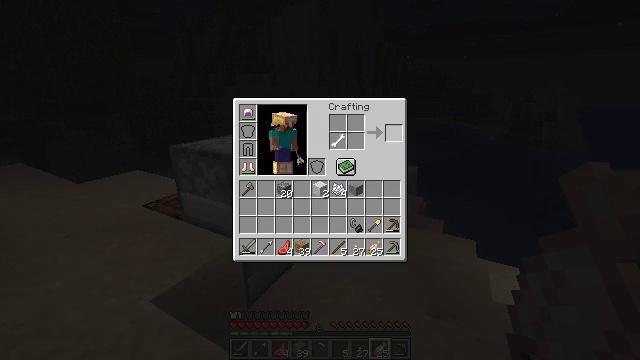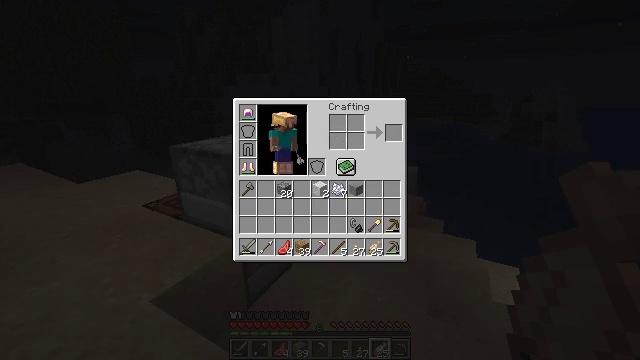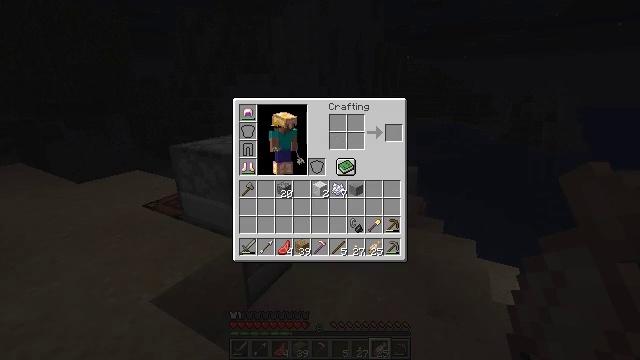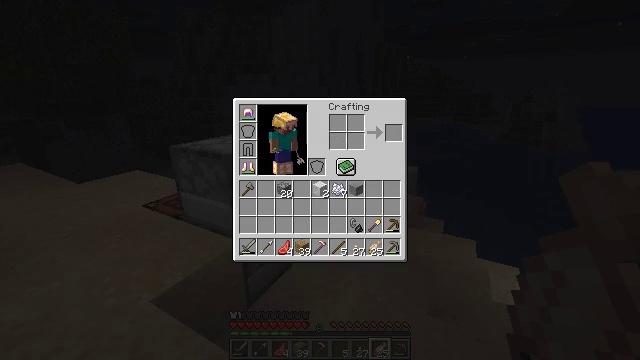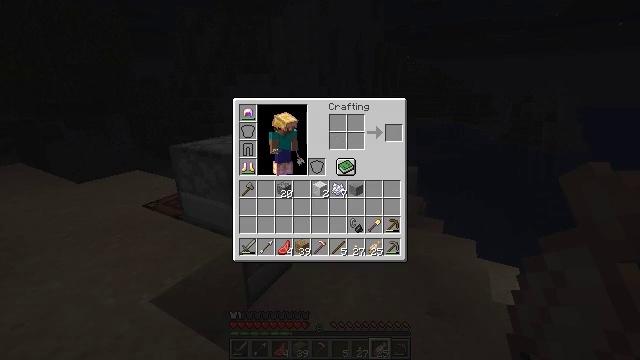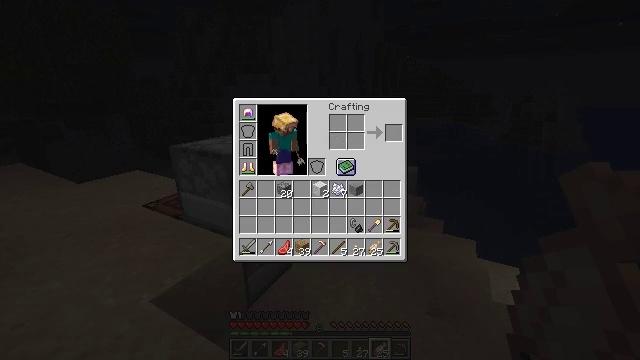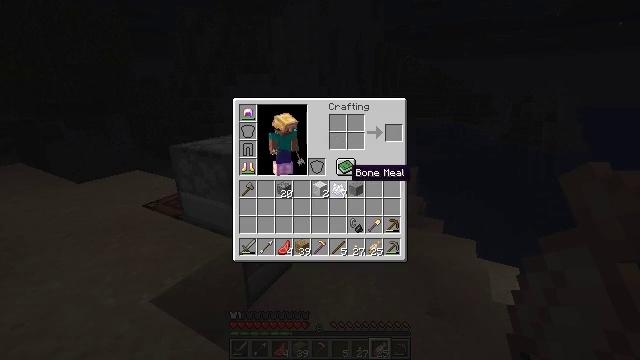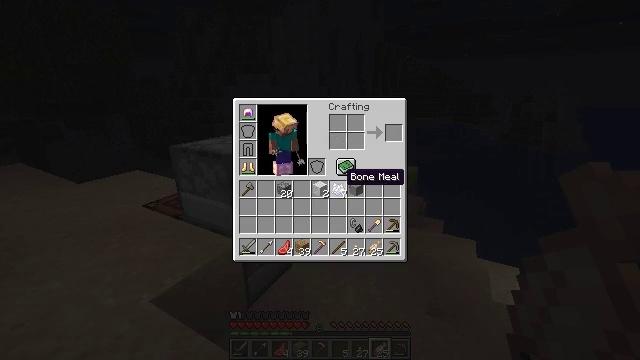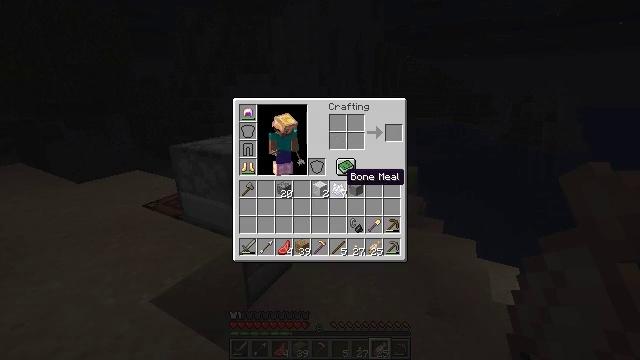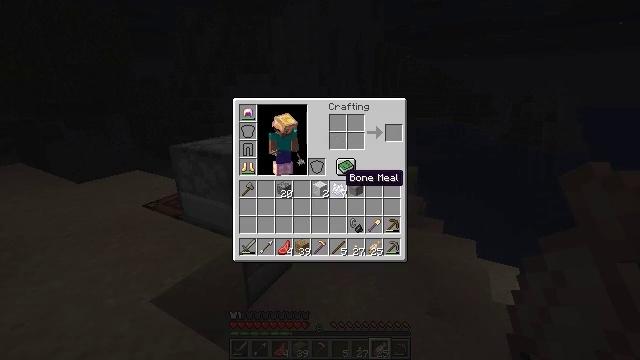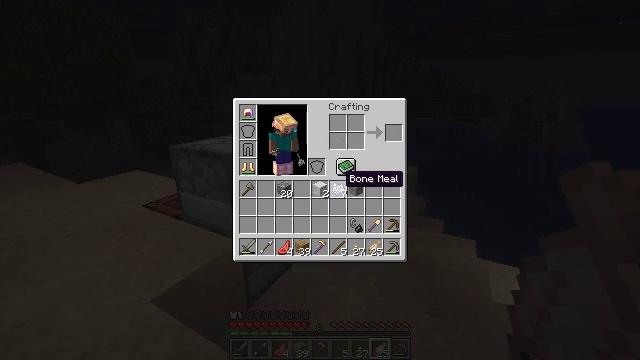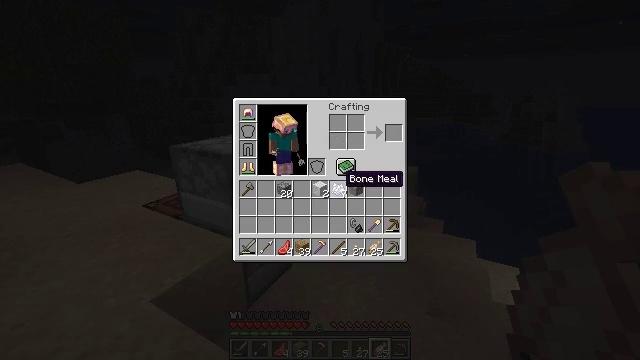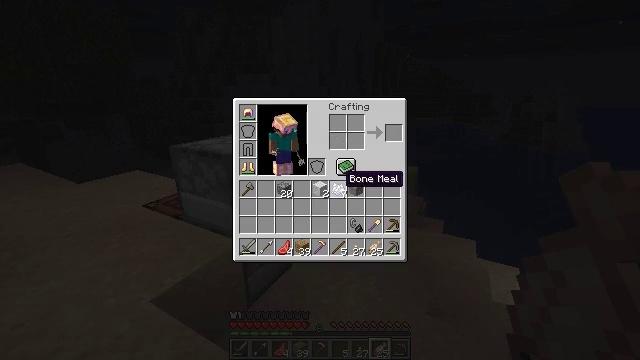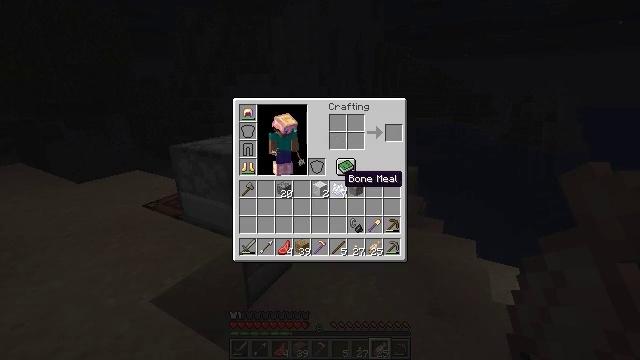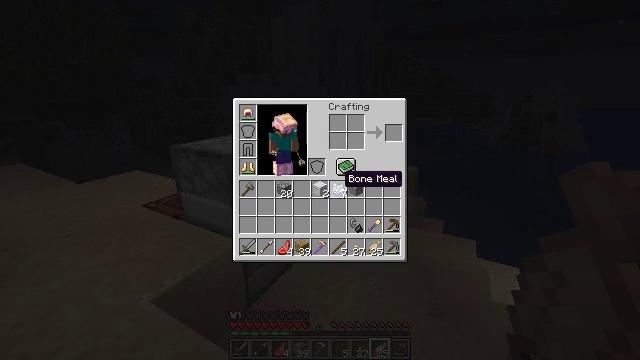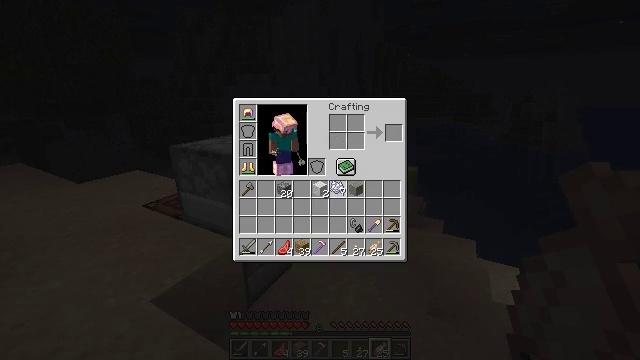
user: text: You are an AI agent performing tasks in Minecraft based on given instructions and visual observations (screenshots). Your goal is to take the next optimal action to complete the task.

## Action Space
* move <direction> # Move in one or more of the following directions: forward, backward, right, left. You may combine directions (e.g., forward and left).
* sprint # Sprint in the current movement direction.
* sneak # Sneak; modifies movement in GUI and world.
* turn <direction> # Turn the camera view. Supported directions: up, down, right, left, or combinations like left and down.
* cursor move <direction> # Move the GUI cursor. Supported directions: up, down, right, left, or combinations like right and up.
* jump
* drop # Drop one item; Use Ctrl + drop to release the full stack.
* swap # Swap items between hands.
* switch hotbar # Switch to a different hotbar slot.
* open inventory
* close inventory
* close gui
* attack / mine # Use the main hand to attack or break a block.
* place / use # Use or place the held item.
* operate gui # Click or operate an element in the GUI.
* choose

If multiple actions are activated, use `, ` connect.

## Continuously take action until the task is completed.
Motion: motion action
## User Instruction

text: Use materials to create white dye.
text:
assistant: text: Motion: sneak, cursor move down, open gui
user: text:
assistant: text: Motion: sneak, cursor move down
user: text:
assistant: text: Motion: cursor move left and down
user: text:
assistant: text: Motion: cursor move left
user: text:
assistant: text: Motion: cursor move left
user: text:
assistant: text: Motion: cursor move left
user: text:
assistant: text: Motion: no_op
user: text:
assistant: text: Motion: no_op
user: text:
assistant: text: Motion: no_op
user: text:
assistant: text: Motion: no_op
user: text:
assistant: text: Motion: no_op
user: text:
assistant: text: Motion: no_op
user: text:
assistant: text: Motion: no_op
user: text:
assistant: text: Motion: no_op
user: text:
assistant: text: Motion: operate gui
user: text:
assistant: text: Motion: operate gui
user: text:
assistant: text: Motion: no_op
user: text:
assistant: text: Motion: cursor move up
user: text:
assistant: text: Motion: cursor move right and up
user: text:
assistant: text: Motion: cursor move up
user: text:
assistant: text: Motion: no_op
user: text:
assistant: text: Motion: no_op
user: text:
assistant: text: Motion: no_op
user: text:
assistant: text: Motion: choose
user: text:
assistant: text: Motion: choose
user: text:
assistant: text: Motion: choose
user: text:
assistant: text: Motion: cursor move up, choose
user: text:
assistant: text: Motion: choose
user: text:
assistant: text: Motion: choose
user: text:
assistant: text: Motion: choose